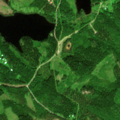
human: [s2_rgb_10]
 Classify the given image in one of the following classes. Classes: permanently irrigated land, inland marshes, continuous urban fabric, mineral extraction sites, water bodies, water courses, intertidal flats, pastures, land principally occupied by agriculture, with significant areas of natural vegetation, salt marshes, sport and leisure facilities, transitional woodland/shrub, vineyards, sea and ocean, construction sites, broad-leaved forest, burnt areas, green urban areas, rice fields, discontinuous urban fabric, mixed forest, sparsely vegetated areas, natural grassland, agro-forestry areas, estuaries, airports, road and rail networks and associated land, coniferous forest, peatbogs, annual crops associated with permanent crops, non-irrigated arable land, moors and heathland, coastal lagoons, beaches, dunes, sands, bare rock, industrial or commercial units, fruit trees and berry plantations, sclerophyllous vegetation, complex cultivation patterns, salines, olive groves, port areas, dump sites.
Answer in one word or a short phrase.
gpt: coniferous forest, mixed forest, transitional woodland/shrub